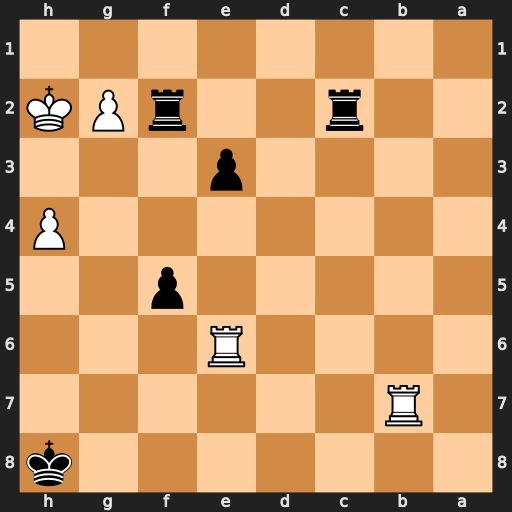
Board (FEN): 7k/1R6/4R3/5p2/7P/4p3/2r2rPK/8
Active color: b
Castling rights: -
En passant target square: -
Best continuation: Rxg2+ Kh3 f4